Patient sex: M
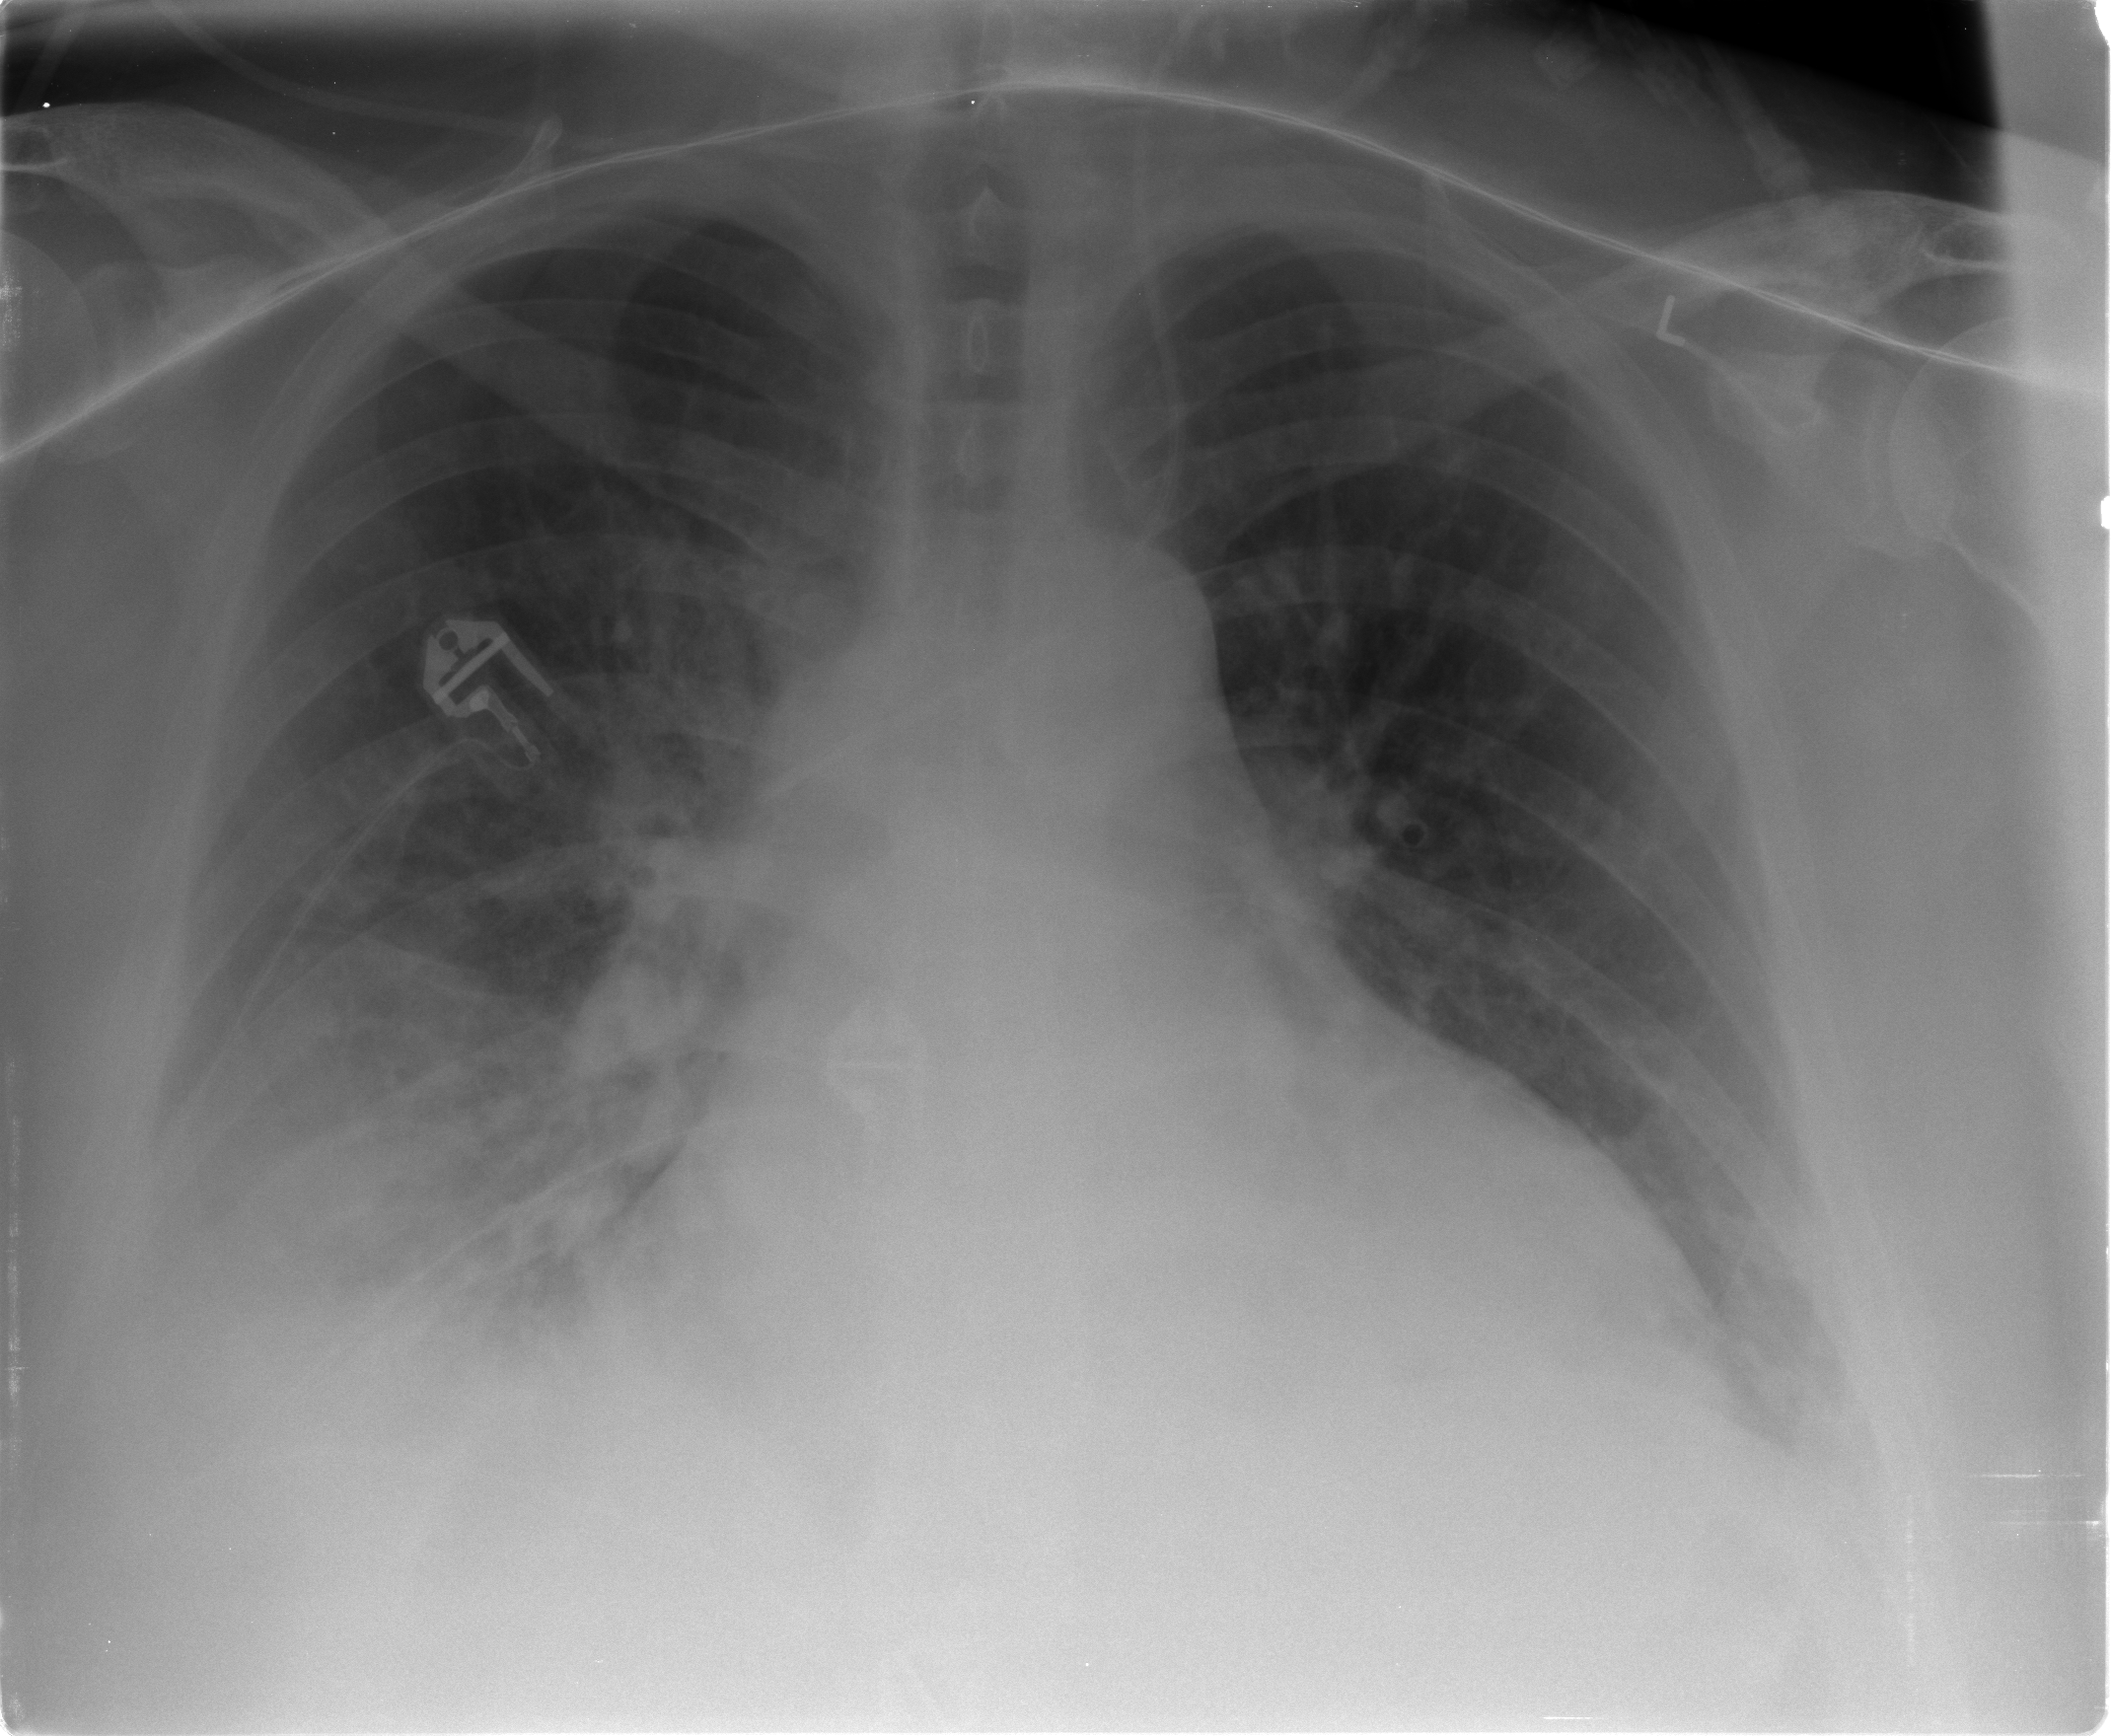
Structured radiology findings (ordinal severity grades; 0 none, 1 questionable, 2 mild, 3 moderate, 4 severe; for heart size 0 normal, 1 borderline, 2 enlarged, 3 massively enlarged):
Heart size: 2
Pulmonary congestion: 2
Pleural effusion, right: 3
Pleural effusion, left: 2
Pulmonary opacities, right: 3
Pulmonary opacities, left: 1
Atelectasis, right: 3
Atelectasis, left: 2